Aerial crown-view tile of a tropical tree (Barro Colorado Island, Panama), acquired 20240611:
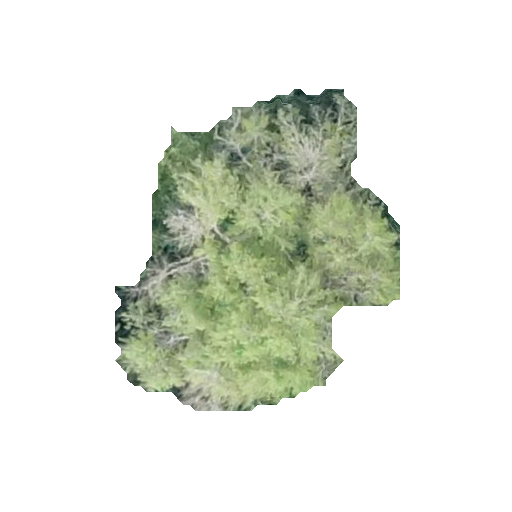
Species: Quararibea stenophylla
GBIF accepted scientific name: Quararibea stenophylla
Crown area: 99.751 m²